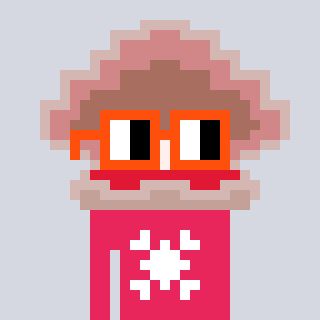
a pixel art character with square orange glasses, a oyster-shaped head and a redpinkish-colored body on a cool background